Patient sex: M
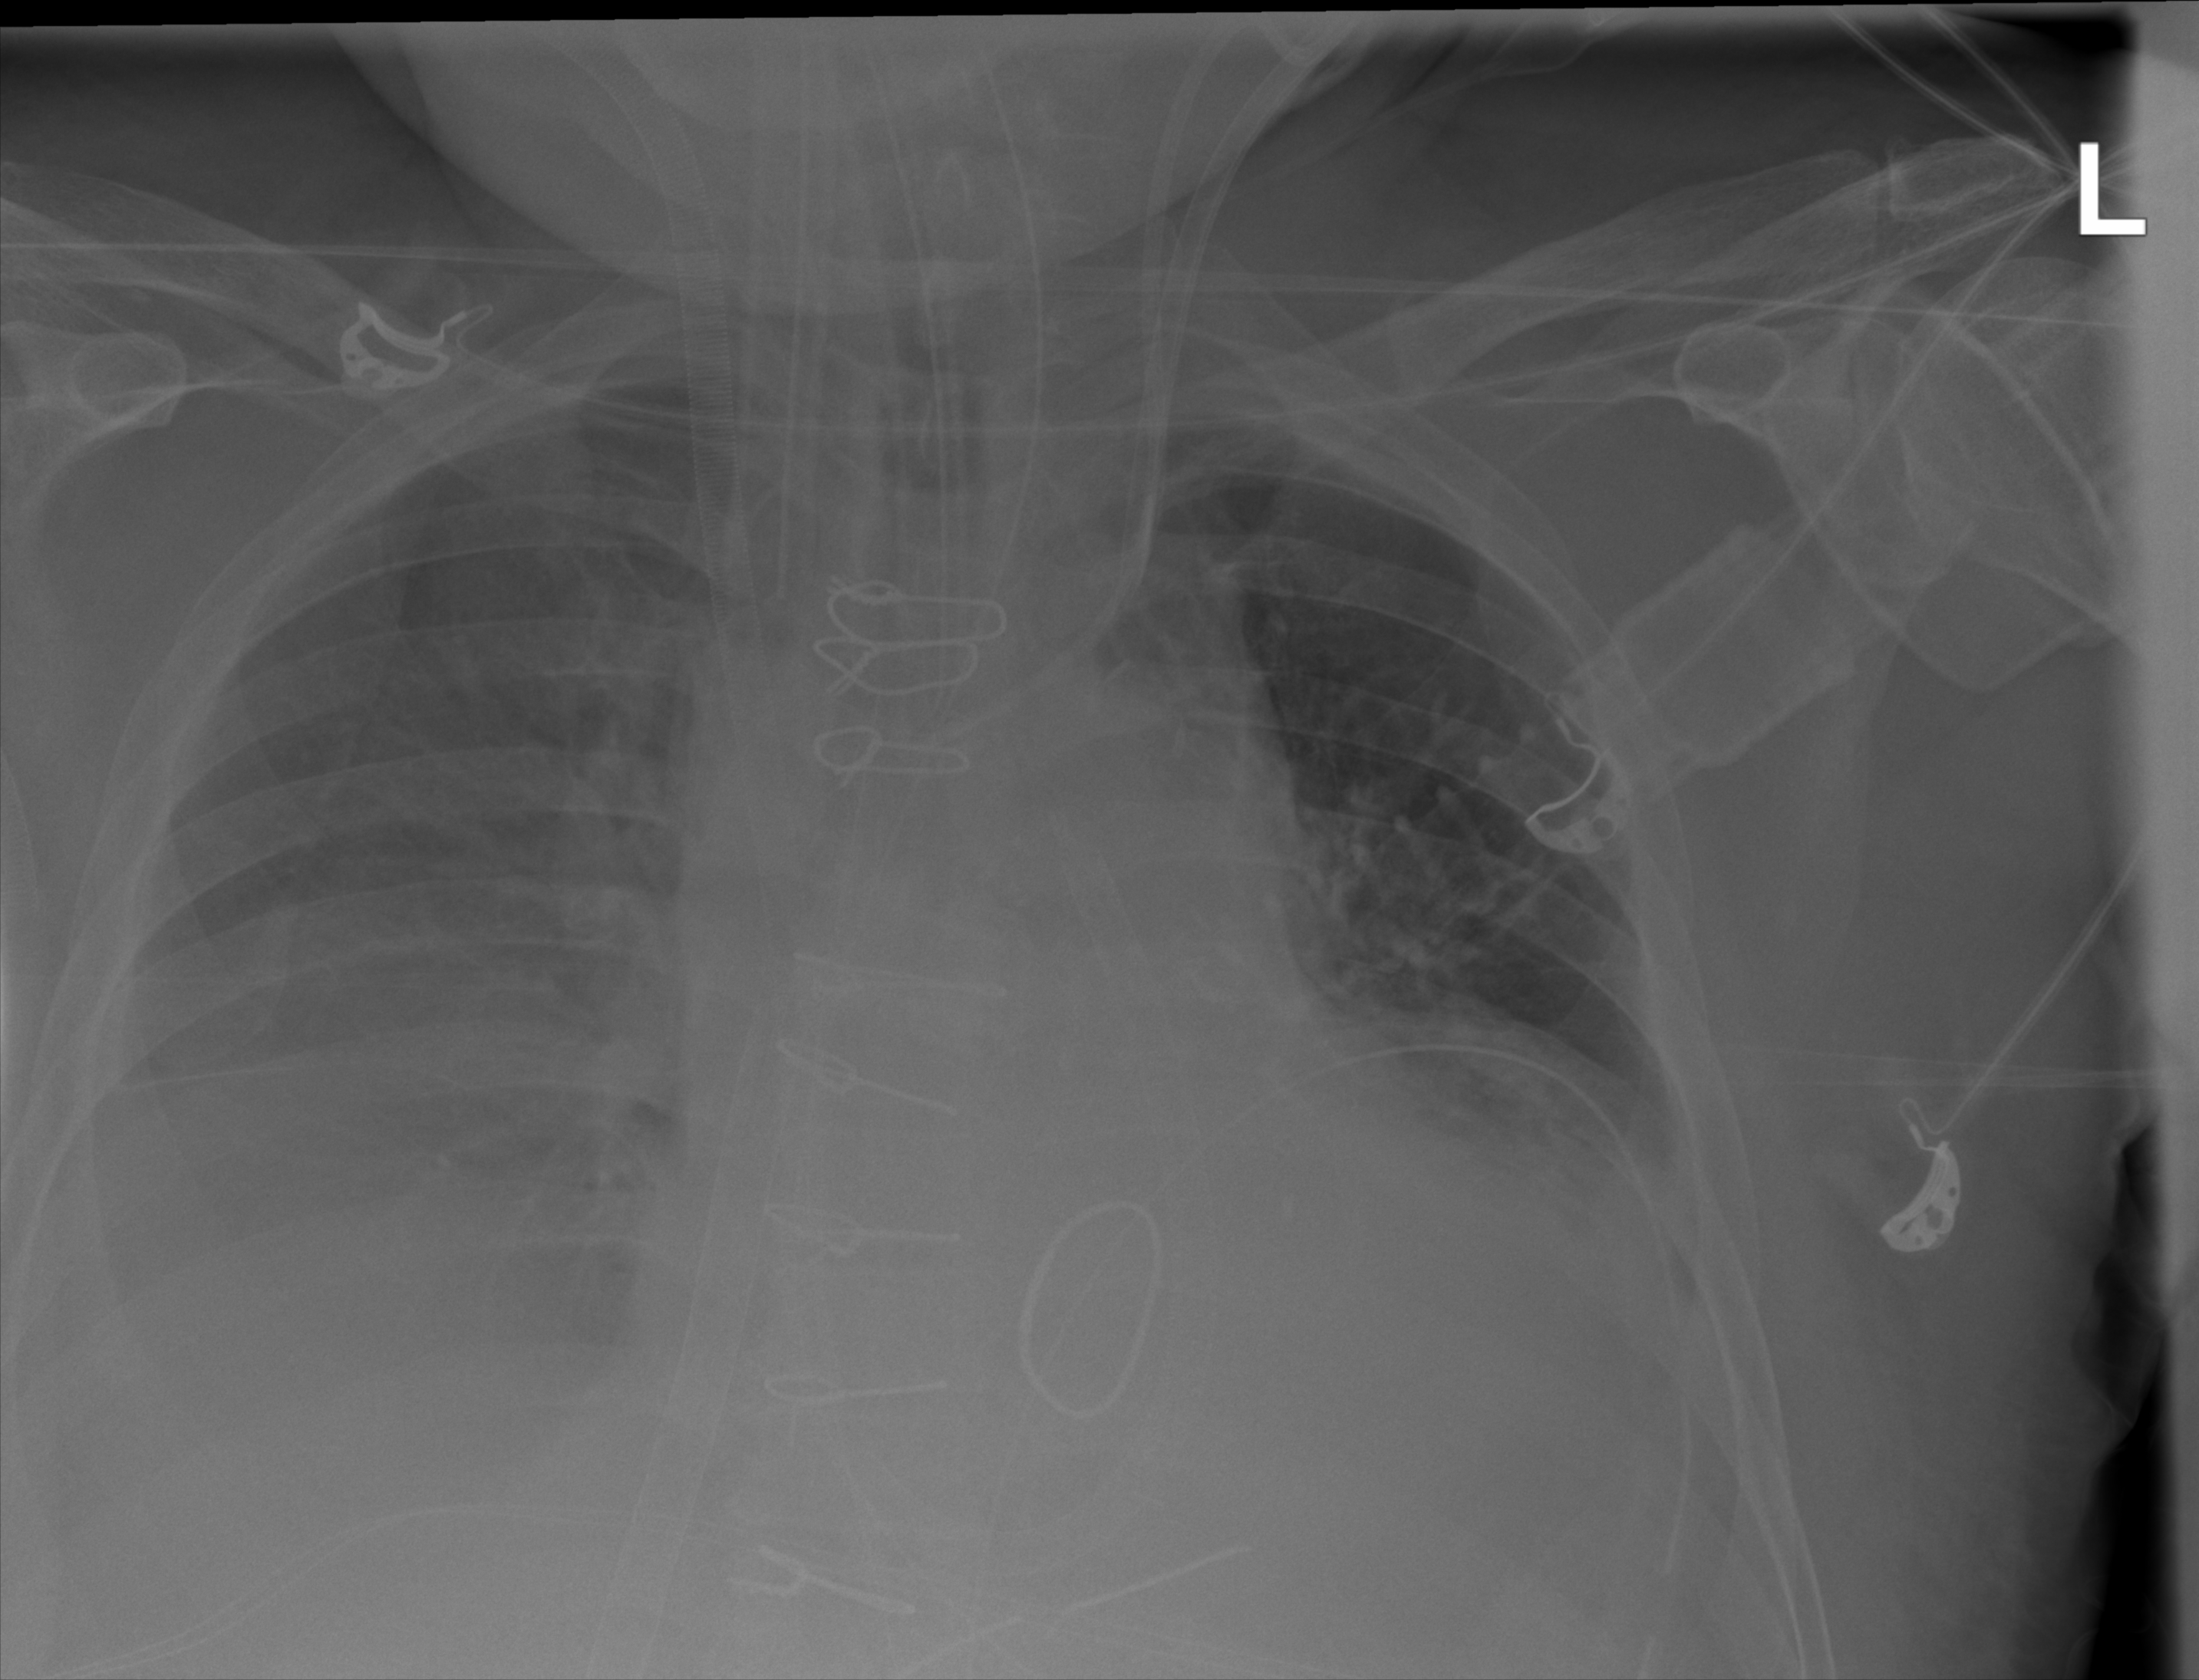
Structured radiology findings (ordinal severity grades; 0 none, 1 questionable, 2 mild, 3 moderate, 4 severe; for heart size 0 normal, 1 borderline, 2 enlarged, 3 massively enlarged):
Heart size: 2
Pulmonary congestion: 2
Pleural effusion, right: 3
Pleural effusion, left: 2
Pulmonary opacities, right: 2
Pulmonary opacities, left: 2
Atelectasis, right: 2
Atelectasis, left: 2